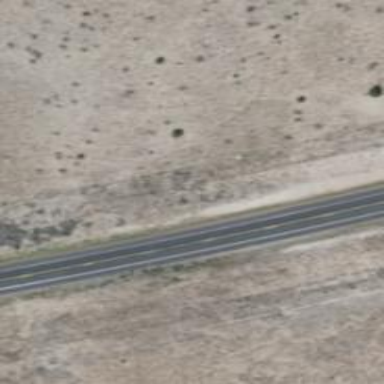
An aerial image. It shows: Abandoned road.